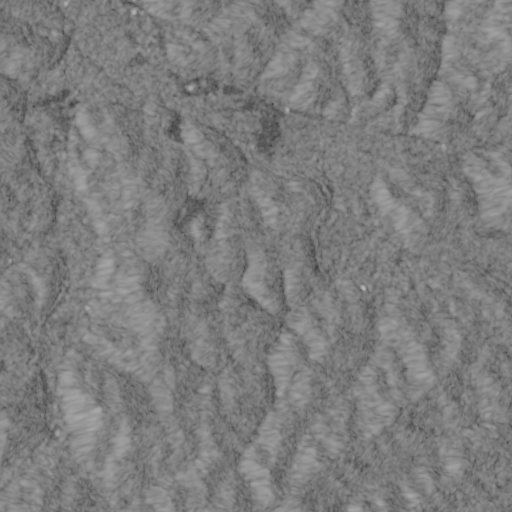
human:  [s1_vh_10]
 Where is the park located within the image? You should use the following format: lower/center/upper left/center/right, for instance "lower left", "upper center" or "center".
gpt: The park is located in the center left of the image.
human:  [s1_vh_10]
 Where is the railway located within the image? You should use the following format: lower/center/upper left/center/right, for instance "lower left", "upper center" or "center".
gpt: The railway is located in the left of the image.
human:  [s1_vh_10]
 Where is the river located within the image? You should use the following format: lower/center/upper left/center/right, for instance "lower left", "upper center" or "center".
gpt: The river is located in the upper of the image.
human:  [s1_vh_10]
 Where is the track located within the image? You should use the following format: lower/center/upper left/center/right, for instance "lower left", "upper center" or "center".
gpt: There is no track in the image.

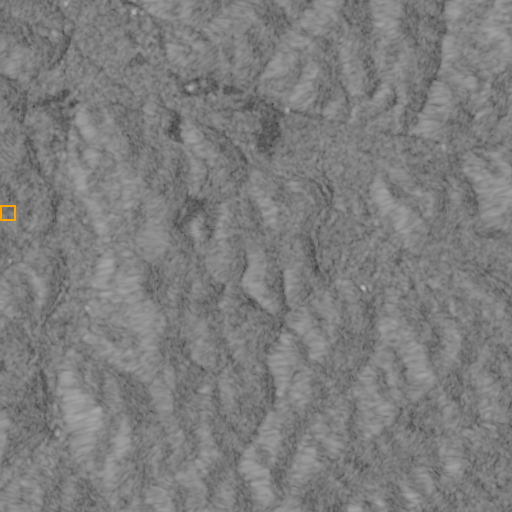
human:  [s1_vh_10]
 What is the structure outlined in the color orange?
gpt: The structure outlined in orange is a park.
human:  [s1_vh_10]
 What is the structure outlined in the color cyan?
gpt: There is no cyan outline.